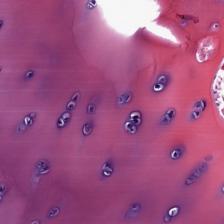
Label: Non-Tumor